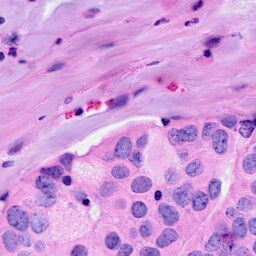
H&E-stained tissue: Breast